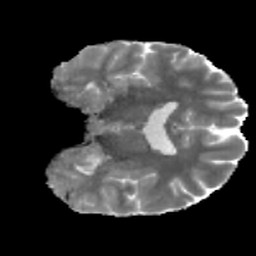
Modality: MD
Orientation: coronal
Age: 26
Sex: male
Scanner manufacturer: siemens
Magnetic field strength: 3 T
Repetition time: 3.5 s
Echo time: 0.086 s